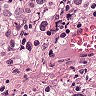
Metastatic tissue present: yes